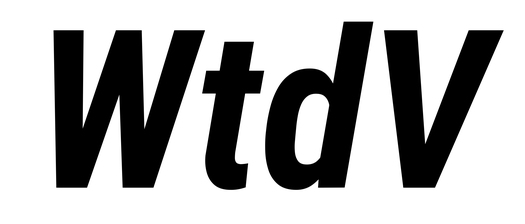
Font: Roboto-Italic_Condensed_Bold_Italic